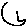
Label: moon